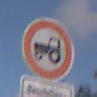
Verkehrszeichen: VerbotKraftfahrzeugeZuegeNichtSchneller25
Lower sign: SonstigeFahrzeugePersonengruppenFrei1
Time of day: MorningAfternoon
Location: Outdoor (Nature)
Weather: PartlyCloudy
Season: NotSpecified
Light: Natural